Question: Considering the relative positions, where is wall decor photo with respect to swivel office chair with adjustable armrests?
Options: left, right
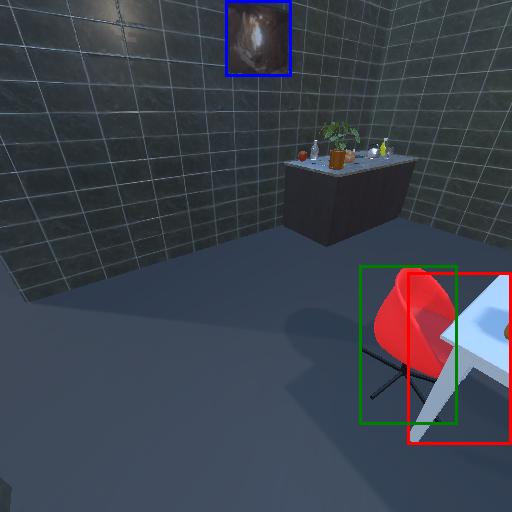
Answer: left